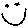
Label: smiley face